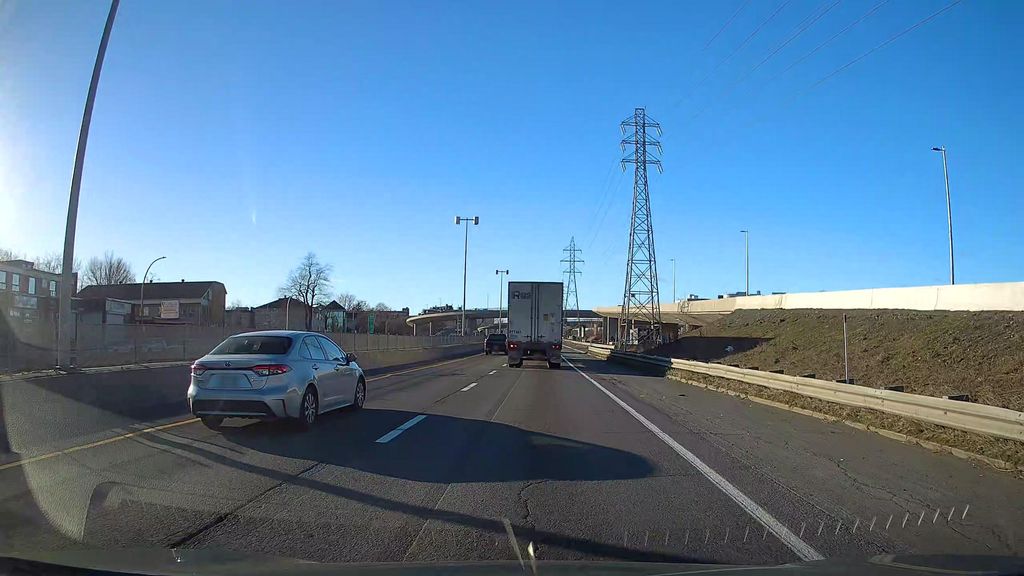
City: montreal